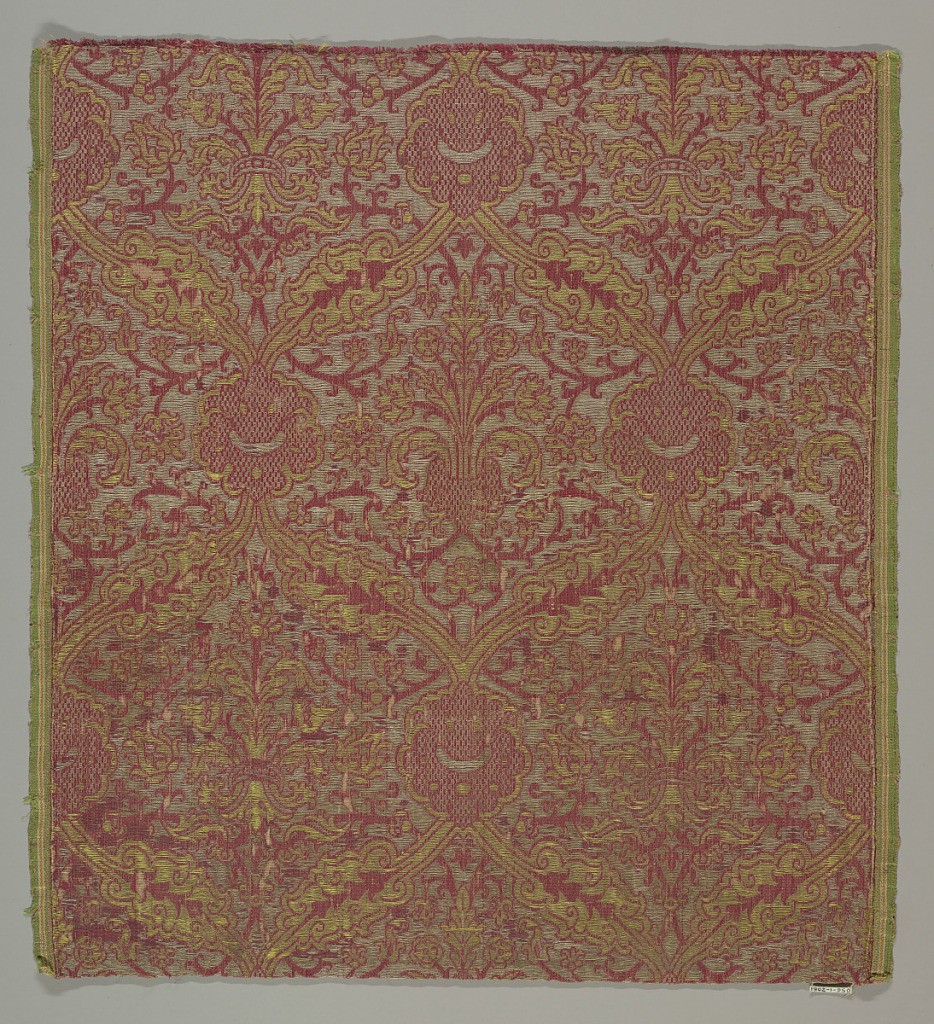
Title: Textile
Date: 17th century
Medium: silk, linen, metallic Technique: two integrated structures; 2/1 twill with supplementary wefts plus 3/1 twill
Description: Ogee lattice with checkered brackets in red and yellow.